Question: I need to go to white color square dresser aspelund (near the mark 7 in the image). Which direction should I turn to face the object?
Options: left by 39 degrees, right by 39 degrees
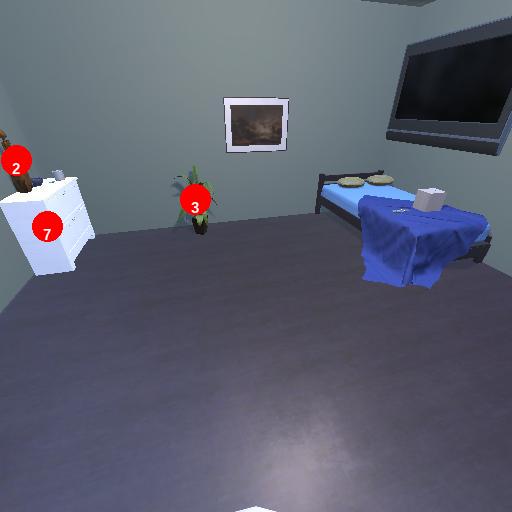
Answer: left by 39 degrees